Question: before reading my problem this work in a normal dynamic web project
i create a web service like this methode:
<URL>
using CFX 2.4 and with the 2.5 dynamic web model version and when i run hibernate in this current client web project generated by the web service i get an exception
this is it:
'''
Etat HTTP 500 -
--------------------------------------------------------------------------------
type Rapport d''exception
message
description Le serveur a rencontre une erreur interne () qui l'a empeche de satisfaire la requete.
exception
org.apache.jasper.JasperException: Impossible de compiler la classe pour la JSP:
An error occurred at line: 1 in the generated java file
The type net.sf.hibernate.Session cannot be resolved. It is indirectly referenced from required .class files
Une erreur s'est produite a la ligne: 16 dans le fichier jsp: /JSP/ebook/index.jsp
Session cannot be resolved to a type
13: <BODY>
14: <%
15:
16: Session hibernateSession = HibernateUtil.currentSession();
17: Transaction tx = hibernateSession.beginTransaction();
18:
19: Etudinat etudiant = new Etudinat();
Une erreur s'est produite a la ligne: 16 dans le fichier jsp: /JSP/ebook/index.jsp
'''
and my class hibernateUtil is :
'''
package DBase;
import net.sf.hibernate.*;
import net.sf.hibernate.cfg.*;
public class HibernateUtil {
private static final SessionFactory sessionFactory;
static {
try {
// Cree la SessionFactory
sessionFactory =
new Configuration().configure().buildSessionFactory();
} catch (HibernateException ex) {
throw new RuntimeException("Probleme de configuration : "
+ ex.getMessage(), ex);
}
}
public static final ThreadLocal session = new ThreadLocal();
public static Session currentSession()
throws HibernateException {
Session s = (Session) session.get();
// Ouvre une nouvelle Session, si ce Thread n'en a aucune
if (s == null) {
s = sessionFactory.openSession();
session.set(s);
}
return s;
}
'''
and my hibernate.cfg.xml page is:
'''
<?xml version="1.0" encoding="utf-8"?>
<!DOCTYPE hibernate-configuration
PUBLIC "-//Hibernate/Hibernate Configuration DTD//EN"
"http://hibernate.sourceforge.net/hibernate-configuration-2.0.dtd">
<hibernate-configuration>
<session-factory >
<!-- local connection properties -->
<property name="hibernate.connection.url">jdbc:mysql://localhost/ebook</property>
<property name="hibernate.connection.driver_class">com.mysql.jdbc.Driver</property>
<property name="hibernate.connection.username">root</property>
<property name="hibernate.connection.password">162826</property>
<!-- property name="hibernate.connection.pool_size"></property -->
<!-- dialect for MySQL -->
<property name="dialect">net.sf.hibernate.dialect.MySQLDialect</property>
<!-- Echo all executed SQL to stdout -->
<property name="show_sql">true</property>
<property name="current_session_context_class">thread</property>
<mapping resource="DBase/Favorieensei.hbm" />
<mapping resource="DBase/Ajouter.hbm" />
<mapping resource="DBase/Favorie.hbm" />
<mapping resource="DBase/Enseignant.hbm" />
'''
and this is my page jsp
'''
<%@page import="DBase.HibernateUtil"%>
<%@ page import="java.io.*" %>
<%@ page import="java.util.*" %>
<%@ page import="DBase.*" %>
<%@ page import="net.sf.hibernate.*" %>
<%@ page import="net.sf.hibernate.cfg.*" %>
<HTML>
<HEAD>
<title>Greetings!</title>
</HEAD>
<BODY>
<%
Session hibernateSession = HibernateUtil.currentSession();
Transaction tx = hibernateSession.beginTransaction();
Etudinat etudiant = new Etudinat();
etudiant.setUserName("davido");
etudiant.setPassword("mioo");
etudiant.setQuestion("best music");
etudiant.setAnswer("rock");
etudiant.setEmail("david@live.fr");
etudiant.setNom(".....");
etudiant.setPrenom("....");
etudiant.setSexe("Homme");
etudiant.setIDFilliere(Filliere.INFORMATIQUE);
hibernateSession.save(etudiant);
tx.commit();
HibernateUtil.closeSession();
%>
<br>
<br>
<br>
<br>
<table width="400" border="0" cellspacing="1" cellpadding="0" align="center" class="tableBox">
<tr>
<td CLASS="bluebanner" align="center"> Greetings, </TD>
</tr>
</table>
</BODY>
</HTML>
'''
this is my screan shot

plz help us we are running on time i have 3 left to finish it
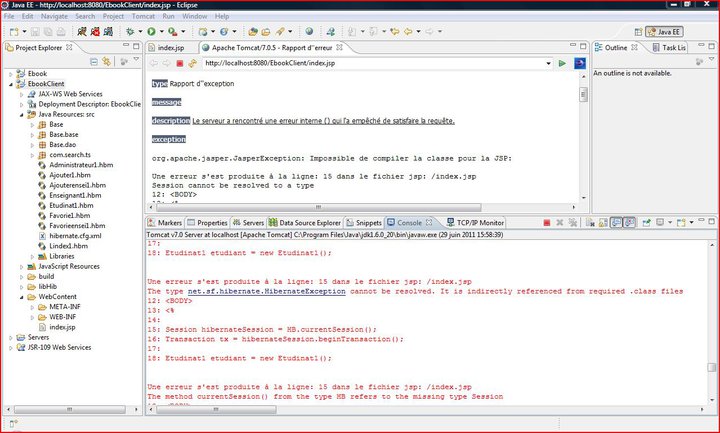
Answer: > '''
An error occurred at line: 1 in the generated java file
The type net.sf.hibernate.Session cannot be
'''
resolved. It is indirectly referenced
from required .class files
Apparently there is something wrong with your classpath. Verify that you are importing everything as required (which seems correct to me on first sight), and that your hibernate.jar is in the correct folder and get loadet properly during execution.